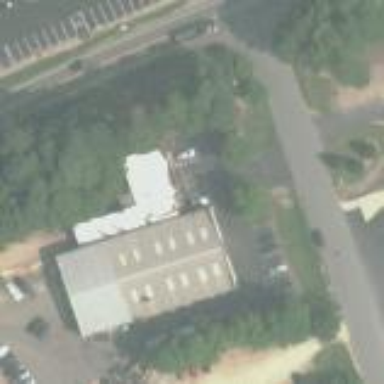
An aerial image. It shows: Commercial building.